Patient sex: F
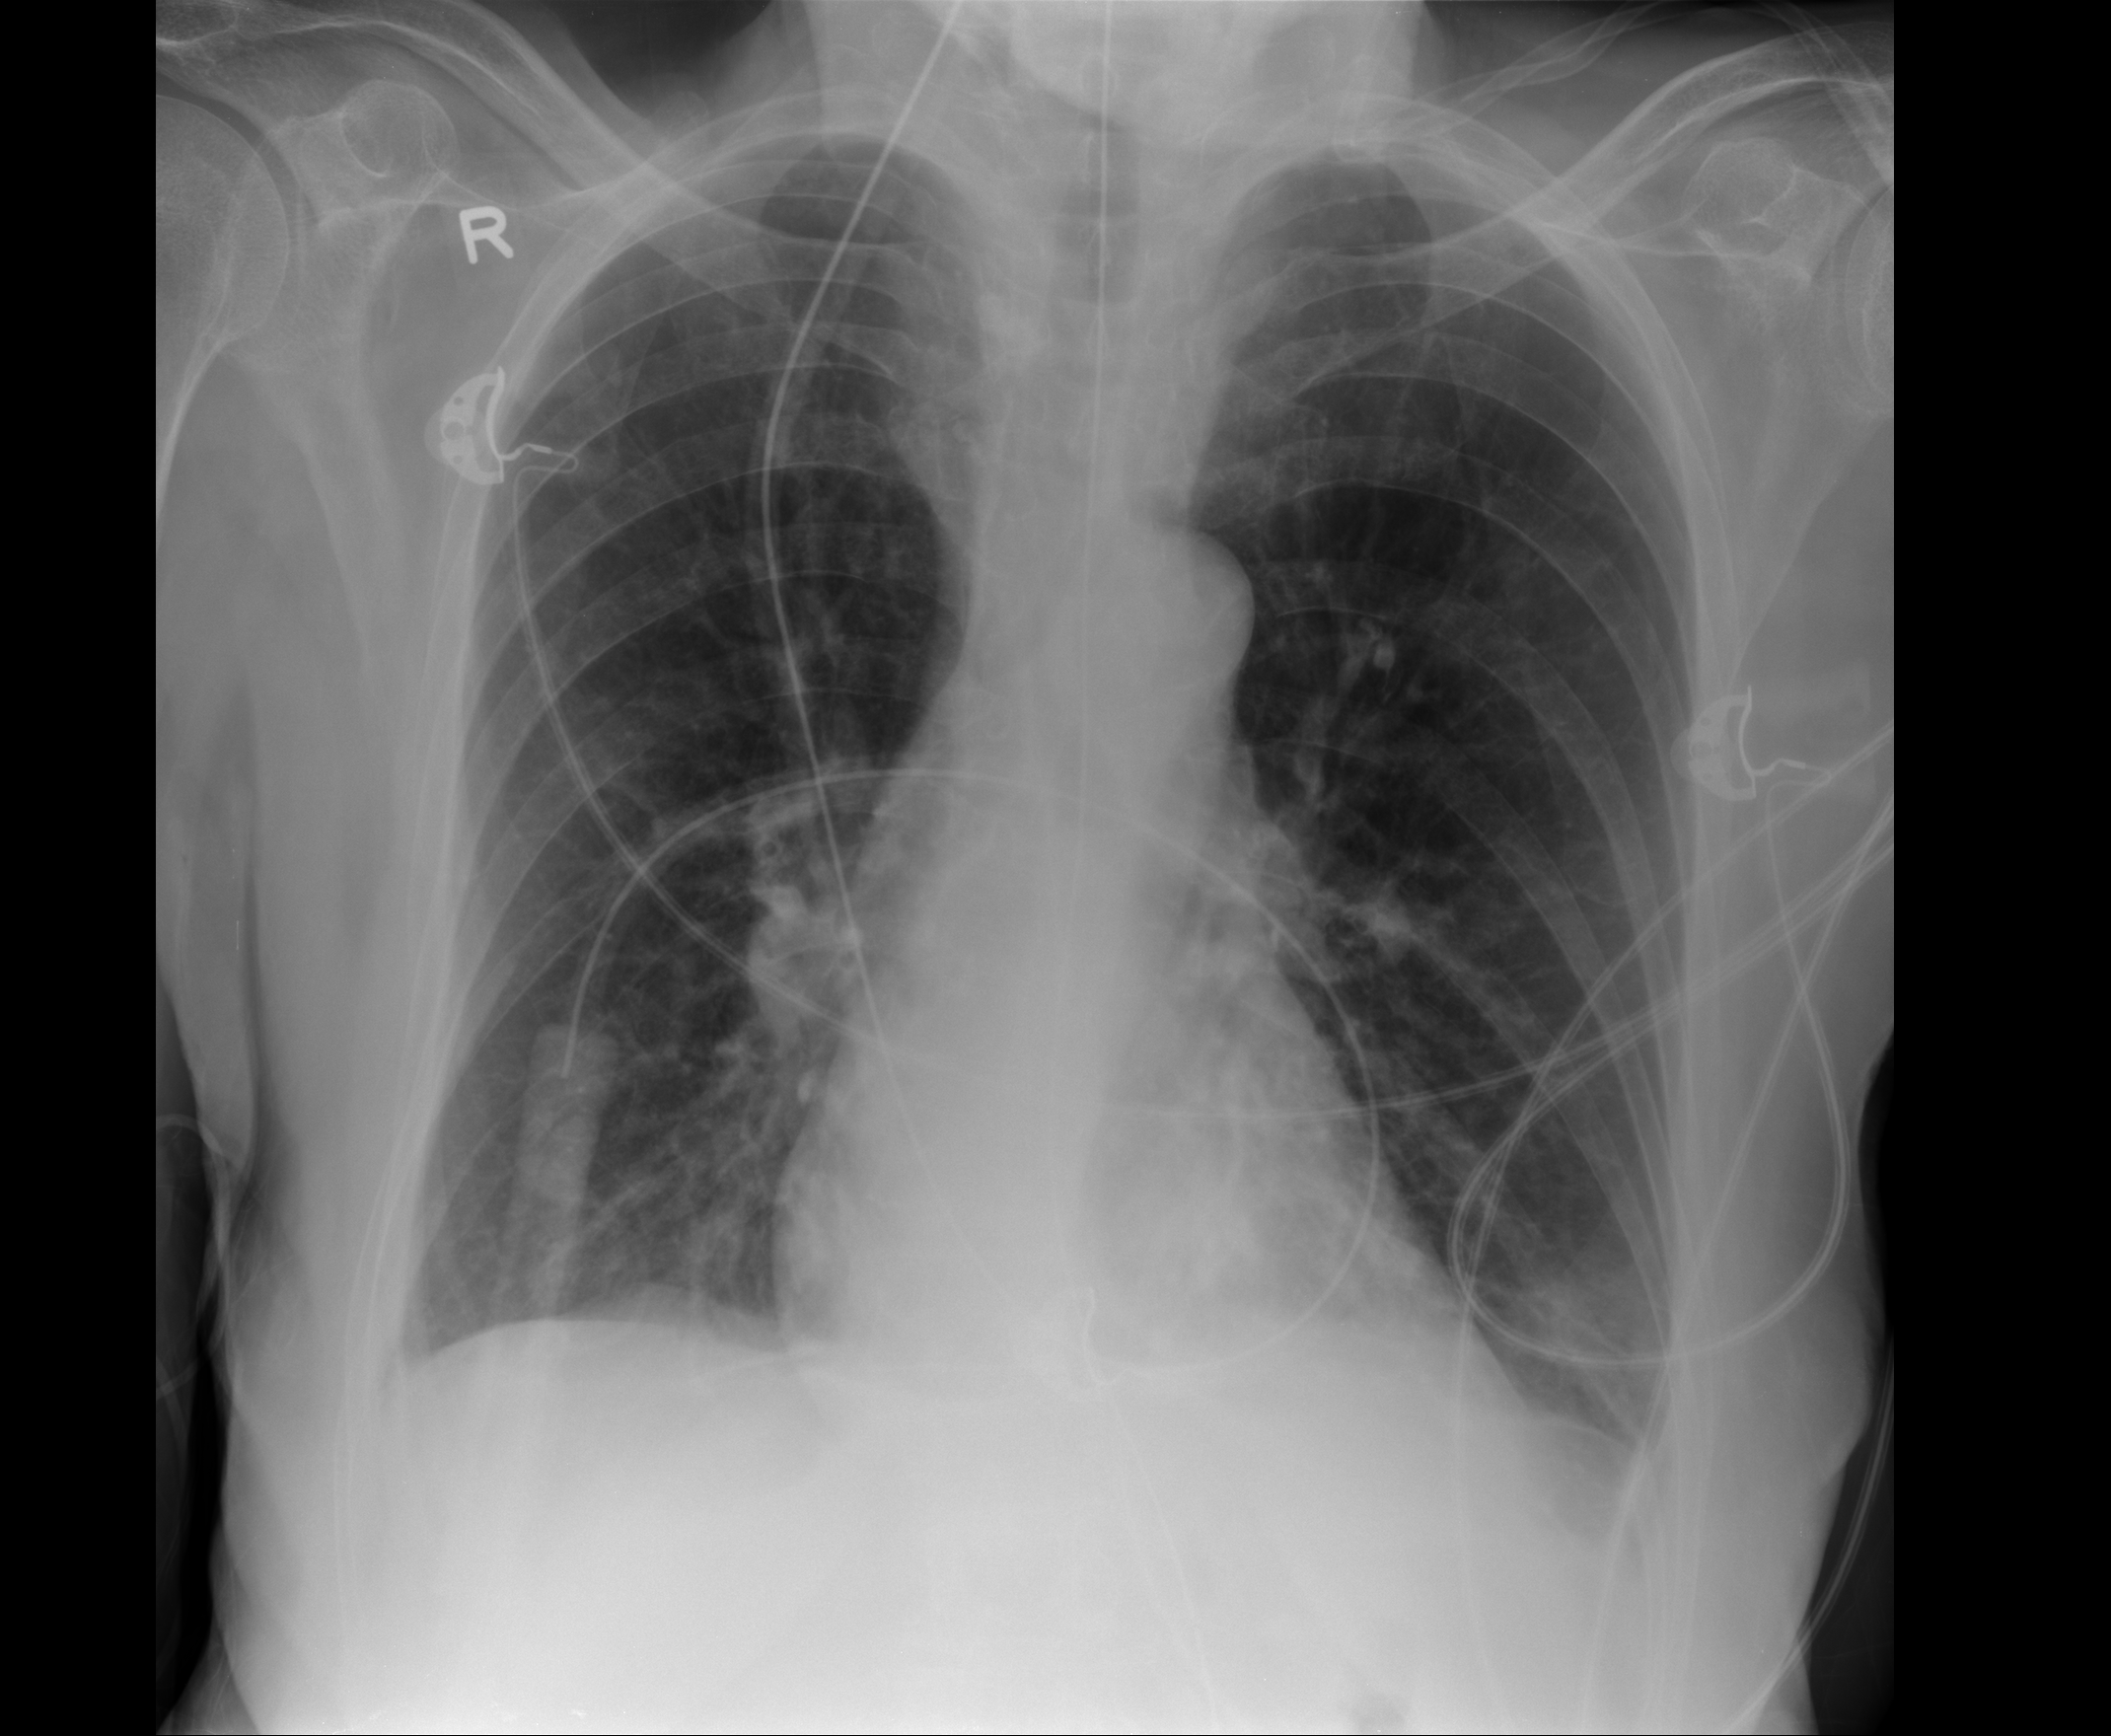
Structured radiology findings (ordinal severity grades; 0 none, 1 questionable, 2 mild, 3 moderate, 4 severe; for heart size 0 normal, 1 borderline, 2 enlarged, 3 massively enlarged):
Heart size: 0
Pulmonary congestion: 0
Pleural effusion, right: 1
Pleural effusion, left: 2
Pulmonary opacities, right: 0
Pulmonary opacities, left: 1
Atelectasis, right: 0
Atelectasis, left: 2